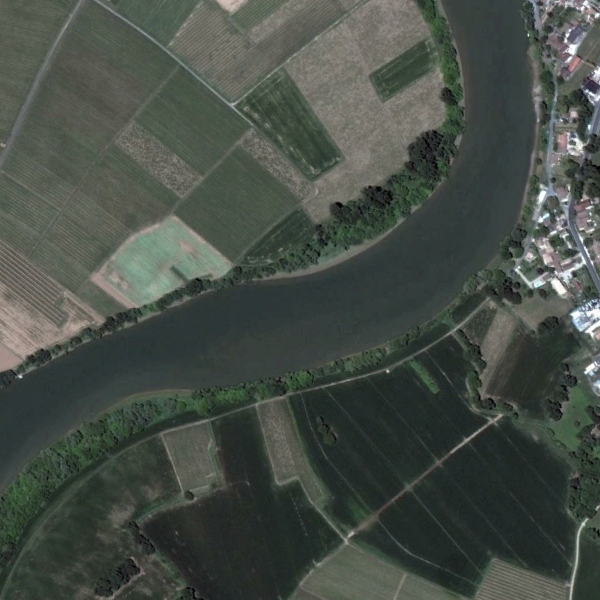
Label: River